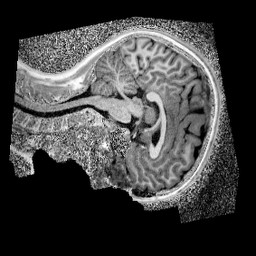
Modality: UNIT1_denoised
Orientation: sagittal
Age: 13
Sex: female
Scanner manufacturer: siemens
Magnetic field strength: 3 T
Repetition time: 4 s
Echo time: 0.00299 s